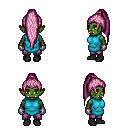
a pixel art fantasy rpg character, female body template, orc, green skin, teal tunic, magenta pants, pink extra-long topknot hairstyle, metal gloves, black shoes, four views (front, back, left, right), 2x2 character sprite sheet, small pixel art, hard edges, no anti-aliasing